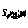
Label: smiley face